Question: I'm trying to retrieve the coordinates of cursor in a VT100 terminal using the following code:
'''
void getCursor(int* x, int* y) {
printf("");
scanf("[%d;%dR", x, y);
}
'''
I'm using the following ANSI escape sequence:
> Device Status Report - ESC[6nReports the cursor position to the
application as (as though typed at the keyboard) ESC[n;mR, where n is
the row and m is the column.
The code compiles and the ANSI sequence is sent, but, upon receiving it, the terminal prints the '^[[x;yR' string to the 'stdout' instead of 'stdin' making it imposible for me to retrieve it from the program:

Clearly, the string is designated for the program, though, so I must be doing something incorrectly. Does anybody know what it is?
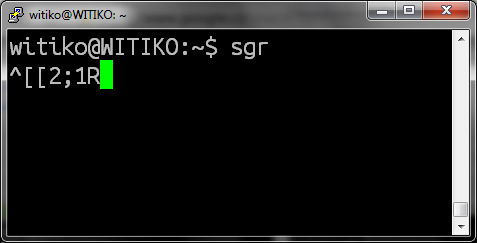
Answer: Your program is working but is waiting for an EOL character.
'scanf' is line oriented so it waits for a new line before processing. Try running your program and then hit the enter key.
The solution is to use something else that doesn't need a new line to read the input and then use sscanf to parse the values out.
You will also need to make stdin non-blocking or you won't get the input until the buffer is full or stdin is closed. See this question <URL>
You should also call 'fflush(stdout);' after your printf to ensure it is actually written (printf is often line buffered so without a newline it may not flush the buffer).